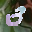
Label: 3